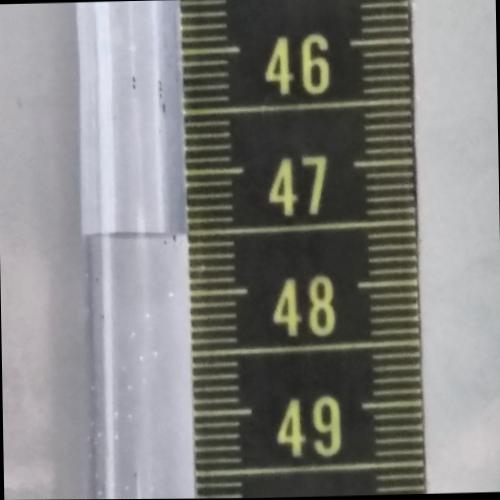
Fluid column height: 47.5 cm